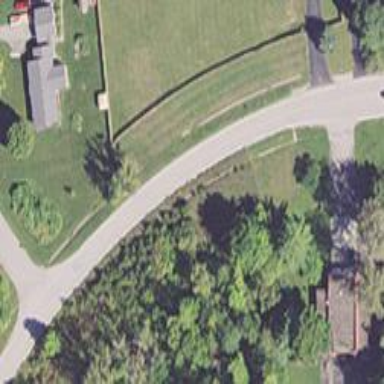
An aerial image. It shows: Tertiary road.